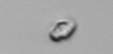
Label: Heterocapsa_rotundata